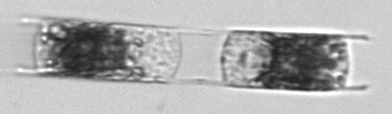
Label: Hemiaulus